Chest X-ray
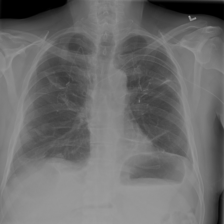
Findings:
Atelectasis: negative
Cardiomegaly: negative
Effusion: negative
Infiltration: negative
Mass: negative
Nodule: negative
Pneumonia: negative
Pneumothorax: negative
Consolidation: negative
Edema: negative
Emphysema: negative
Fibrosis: negative
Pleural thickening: negative
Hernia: negative